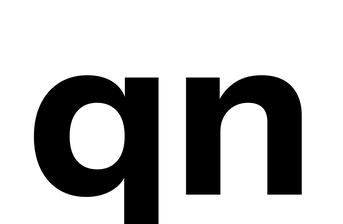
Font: InstrumentSans_Bold